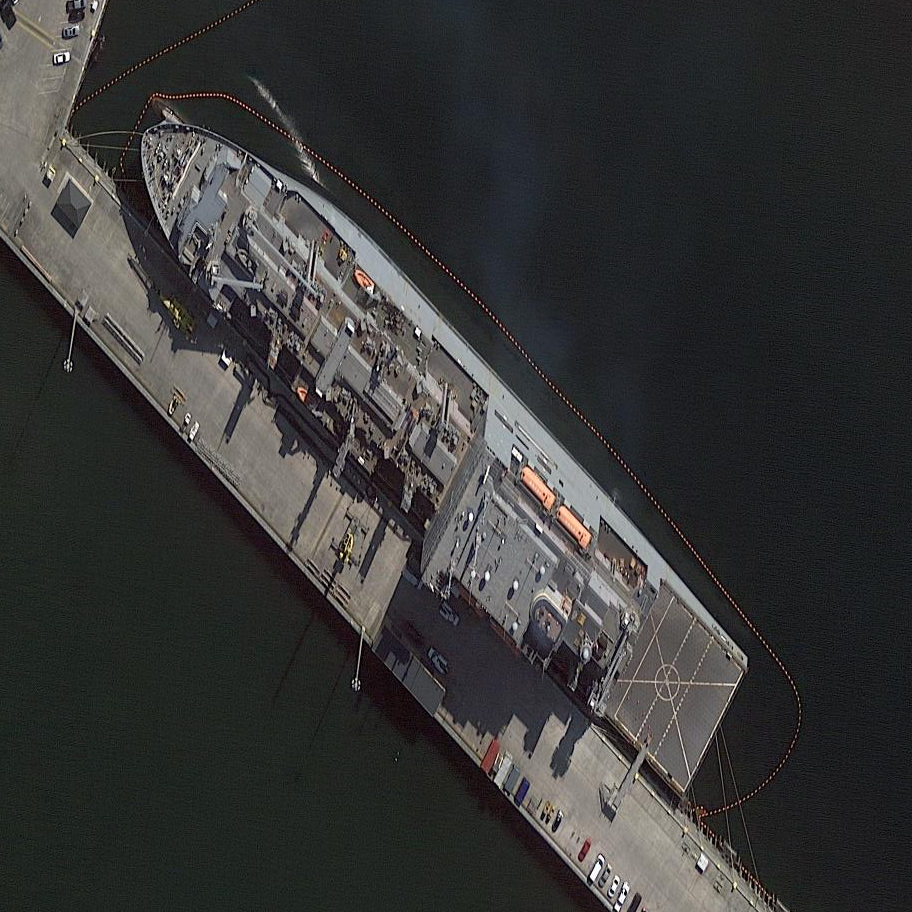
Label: Crane_ship